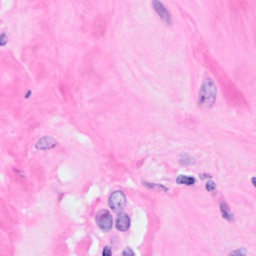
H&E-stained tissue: Breast